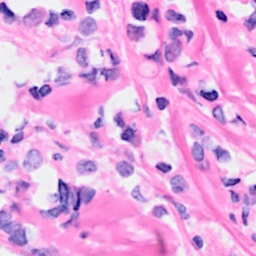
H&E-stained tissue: Breast